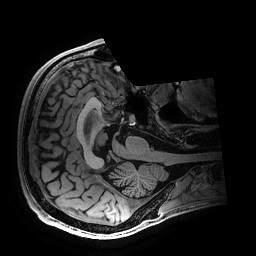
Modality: T1w
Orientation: axial
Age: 28
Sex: male
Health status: healthy
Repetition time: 2.53 s
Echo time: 0.0034 s